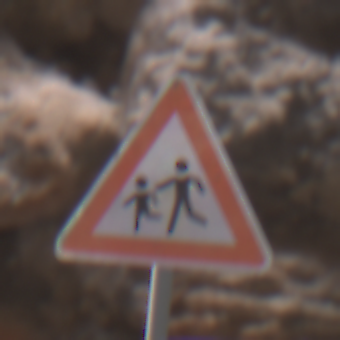
Verkehrszeichen: KinderRechts
Umgebung: Outdoor, Urban
Tageszeit: Midday
Wetter: PartlyCloudy
Licht: Natural
Jahreszeit: NotSpecified
Kontrast: MediumContrast